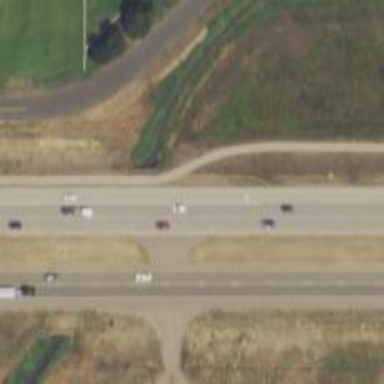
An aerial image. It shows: Expressway with asphalt surface. It is trunk highway with grade1 tracktype.